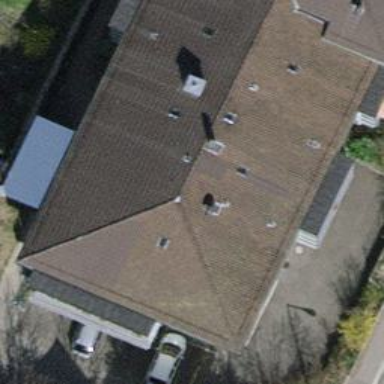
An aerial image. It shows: Hipped roof apartment building.